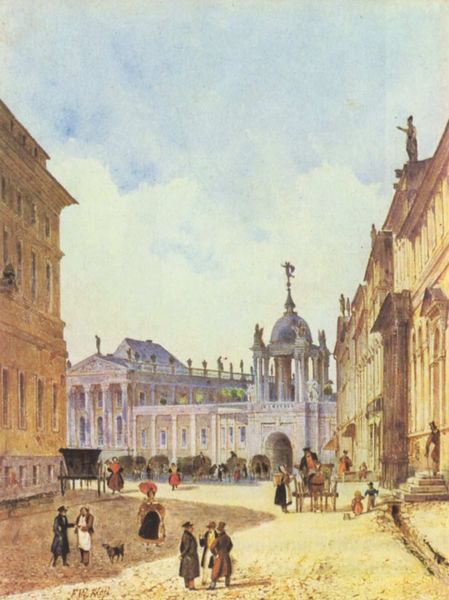
Titel: Potsdam, Alter Markt mit Stadtschloss
Künstler: Friedrich Wilhelm Klose
Standort: Potsdam
Institution: Stiftung Preußische Schlösser und Gärten / Aquarellsammlung
Schlagwörter: blau, himmel, mann, schatten, wolken, frauen, gelb, landschaft, menschen, ocker, sand, stadt, braun, fenster, frau, grau, hintergrund, hut, hüte, licht, männer, pfeiler, strasse, strassenszene, säulen, dach, gebäude, haus, hund, rot, schirm, schloss, sonnenschirm, tiere, weg, gespräch, leute, alt, architektur, sockel, steine, häuser, kirche, sonne, figur, gold, mantel, personen, handel, karren, kinder, pferd, turm, skulptur, statue, bewölkt, ansicht, bogen, fassade, fassaden, gasse, passanten, perspektive, pflaster, fahne, giebel, spazieren, droschke, kutsche, kutschen, markt, platz, wagen, kuppel, treppe, stufen, tor, zinnen, stadtansicht, spiel, eingang, kolonnade, antike, türme, palast, palazzo, dom, spaziergang, pflastersteine, dreispitz, rathaus, rom, städter, sims, skulpturen, statuen, portikus, simse, stadtlandschaft, urban, kapelle, graben, marktplatz, geschosse, tempel, wien, edelmann, amor, rinnstein, stockwerke, rinne, engalnd, erwachsene, klassizistisch, bauplastik, tempelfront, treppenpodest, tympanon, häuserzeile, hausfront, pferdewagen, repräsentativ, häuserfront, paläste, staute, bewohner, kutsch, aufgerissen, kutche, repräsentationsbau, ungepflastert, überkuppelt, t, rstrasse